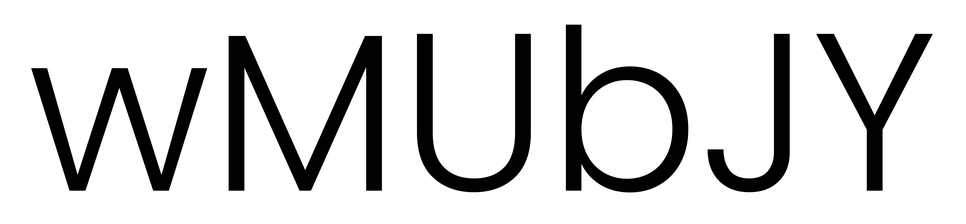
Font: Poppins-Light